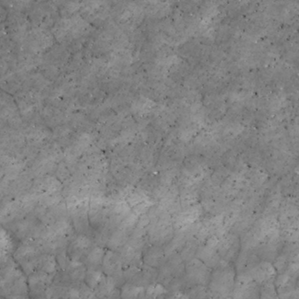
Label: non_frost